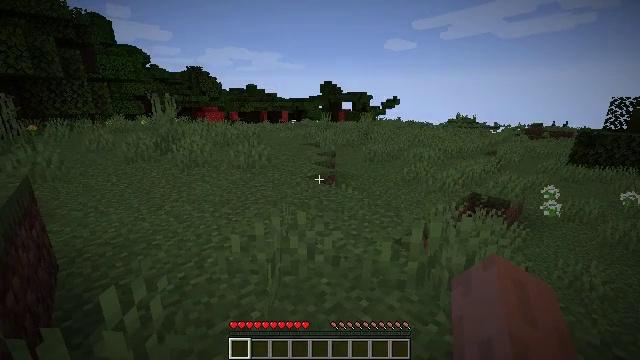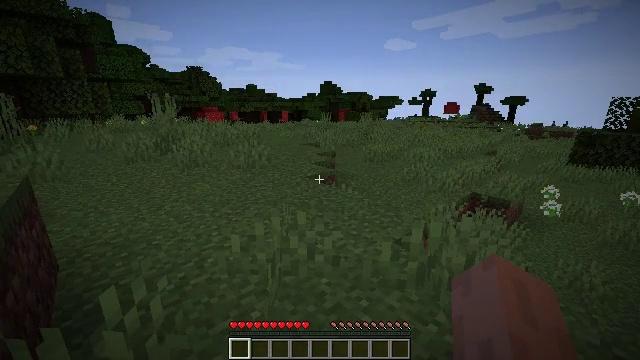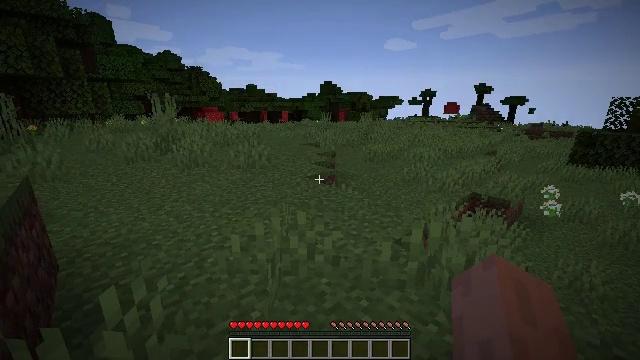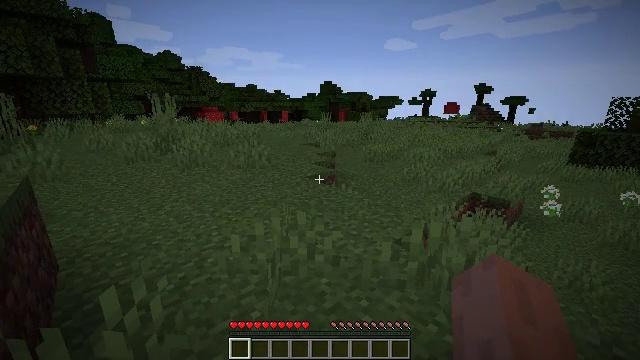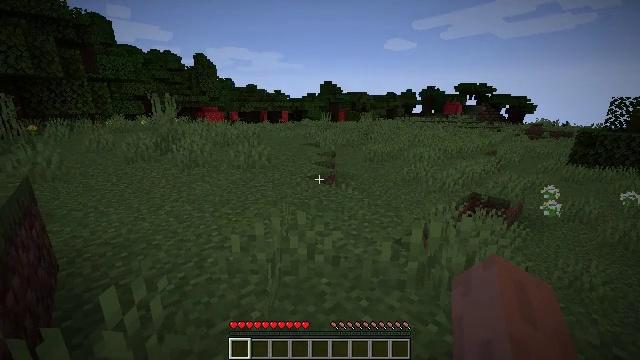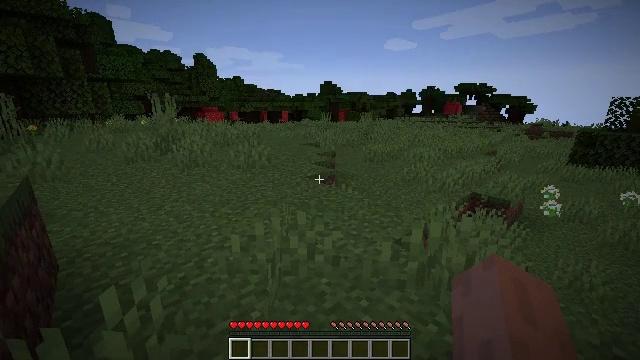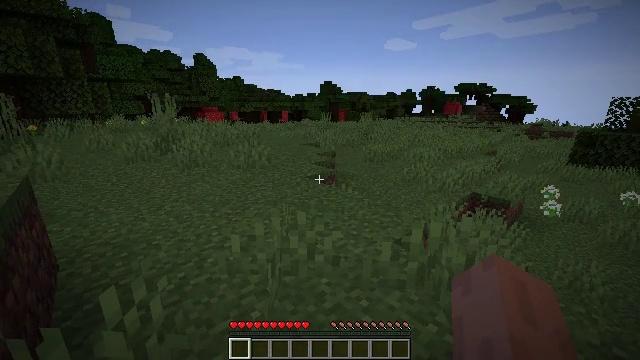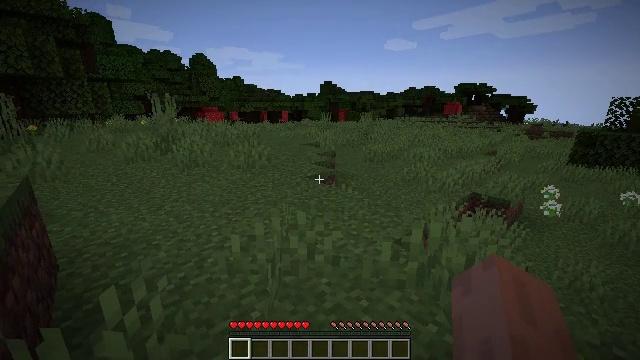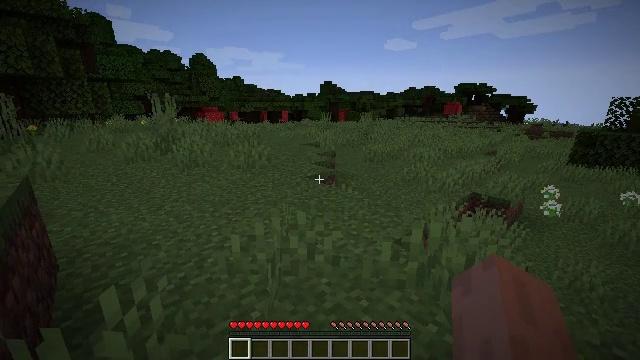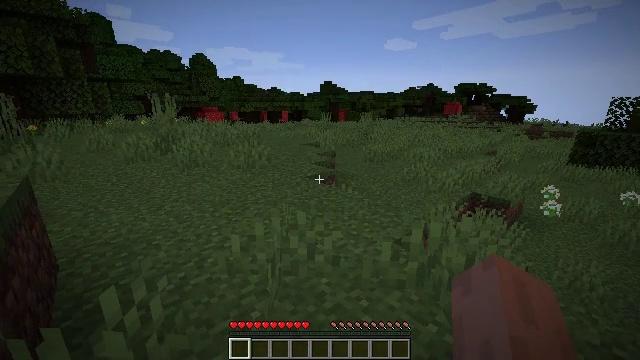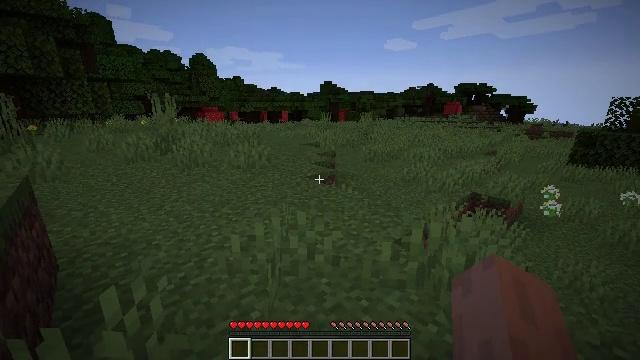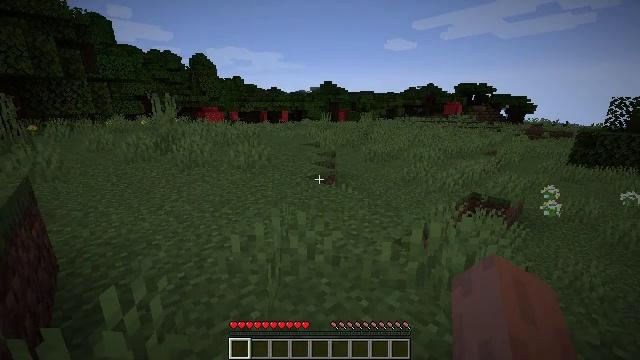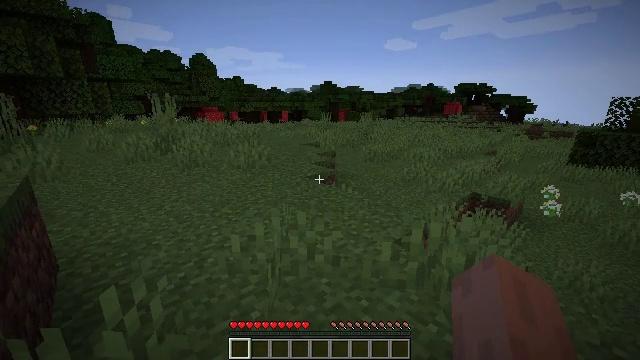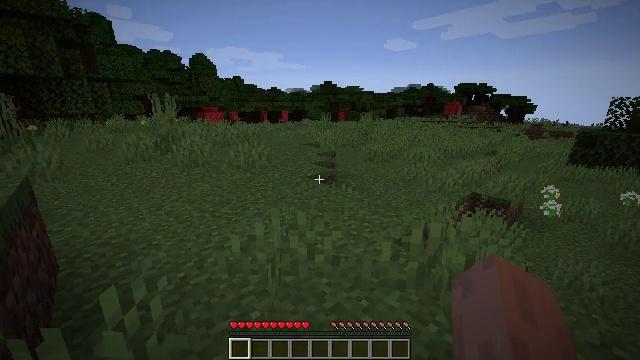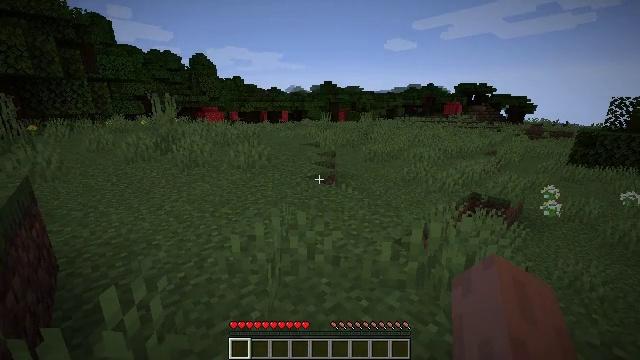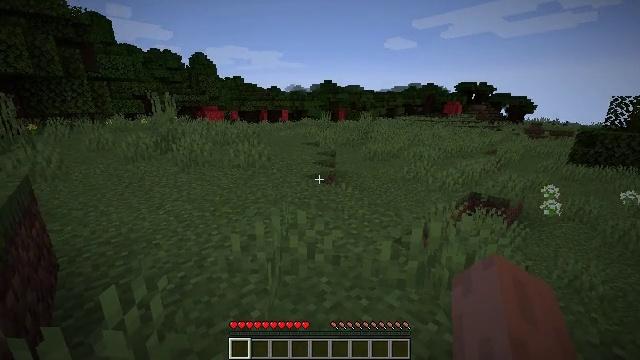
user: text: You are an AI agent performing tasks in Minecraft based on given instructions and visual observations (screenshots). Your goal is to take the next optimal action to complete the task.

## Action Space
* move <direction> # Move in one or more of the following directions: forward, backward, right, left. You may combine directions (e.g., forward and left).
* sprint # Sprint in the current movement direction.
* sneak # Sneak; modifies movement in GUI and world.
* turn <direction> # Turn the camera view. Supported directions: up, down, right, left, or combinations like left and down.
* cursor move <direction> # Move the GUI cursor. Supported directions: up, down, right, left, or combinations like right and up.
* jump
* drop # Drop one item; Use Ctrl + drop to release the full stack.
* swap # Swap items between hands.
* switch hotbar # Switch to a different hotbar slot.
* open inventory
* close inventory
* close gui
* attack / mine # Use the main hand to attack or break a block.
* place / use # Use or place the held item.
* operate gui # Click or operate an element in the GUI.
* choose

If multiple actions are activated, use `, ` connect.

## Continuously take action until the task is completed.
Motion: motion action
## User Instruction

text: Attack the stripped oak log to collect it.
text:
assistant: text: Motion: attack / mine
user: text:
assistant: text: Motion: attack / mine
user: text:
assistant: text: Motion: attack / mine
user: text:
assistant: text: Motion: attack / mine
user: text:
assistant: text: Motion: attack / mine
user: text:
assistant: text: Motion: attack / mine
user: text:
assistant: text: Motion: attack / mine
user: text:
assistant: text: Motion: attack / mine
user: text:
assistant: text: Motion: attack / mine
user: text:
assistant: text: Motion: attack / mine
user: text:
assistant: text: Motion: attack / mine
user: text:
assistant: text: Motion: attack / mine
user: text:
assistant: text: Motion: attack / mine
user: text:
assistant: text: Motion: attack / mine
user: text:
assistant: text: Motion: attack / mine
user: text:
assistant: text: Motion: attack / mine
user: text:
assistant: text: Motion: attack / mine
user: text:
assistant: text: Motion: attack / mine
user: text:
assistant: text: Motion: attack / mine
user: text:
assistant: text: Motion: attack / mine
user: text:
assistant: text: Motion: attack / mine
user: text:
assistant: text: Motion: attack / mine
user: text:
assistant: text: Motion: attack / mine
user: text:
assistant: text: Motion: attack / mine
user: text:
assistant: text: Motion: attack / mine
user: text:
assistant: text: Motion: attack / mine
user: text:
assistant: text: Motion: attack / mine
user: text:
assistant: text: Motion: attack / mine
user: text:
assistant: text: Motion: attack / mine
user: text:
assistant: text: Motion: attack / mine